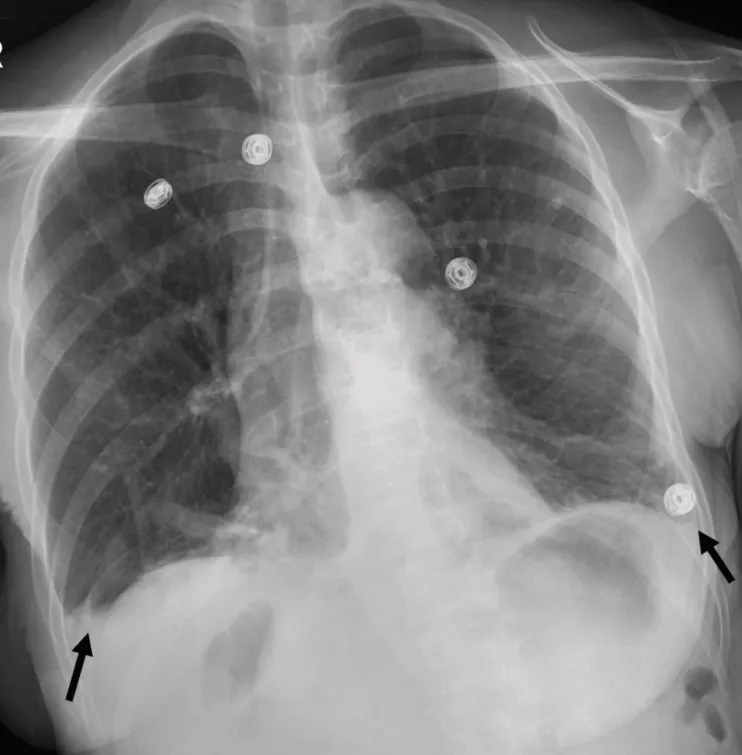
Chest X-Ray showing new small bilateral pleural effusions.
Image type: radiology (x_ray)